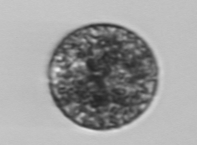
Label: Vicicitus_globosus